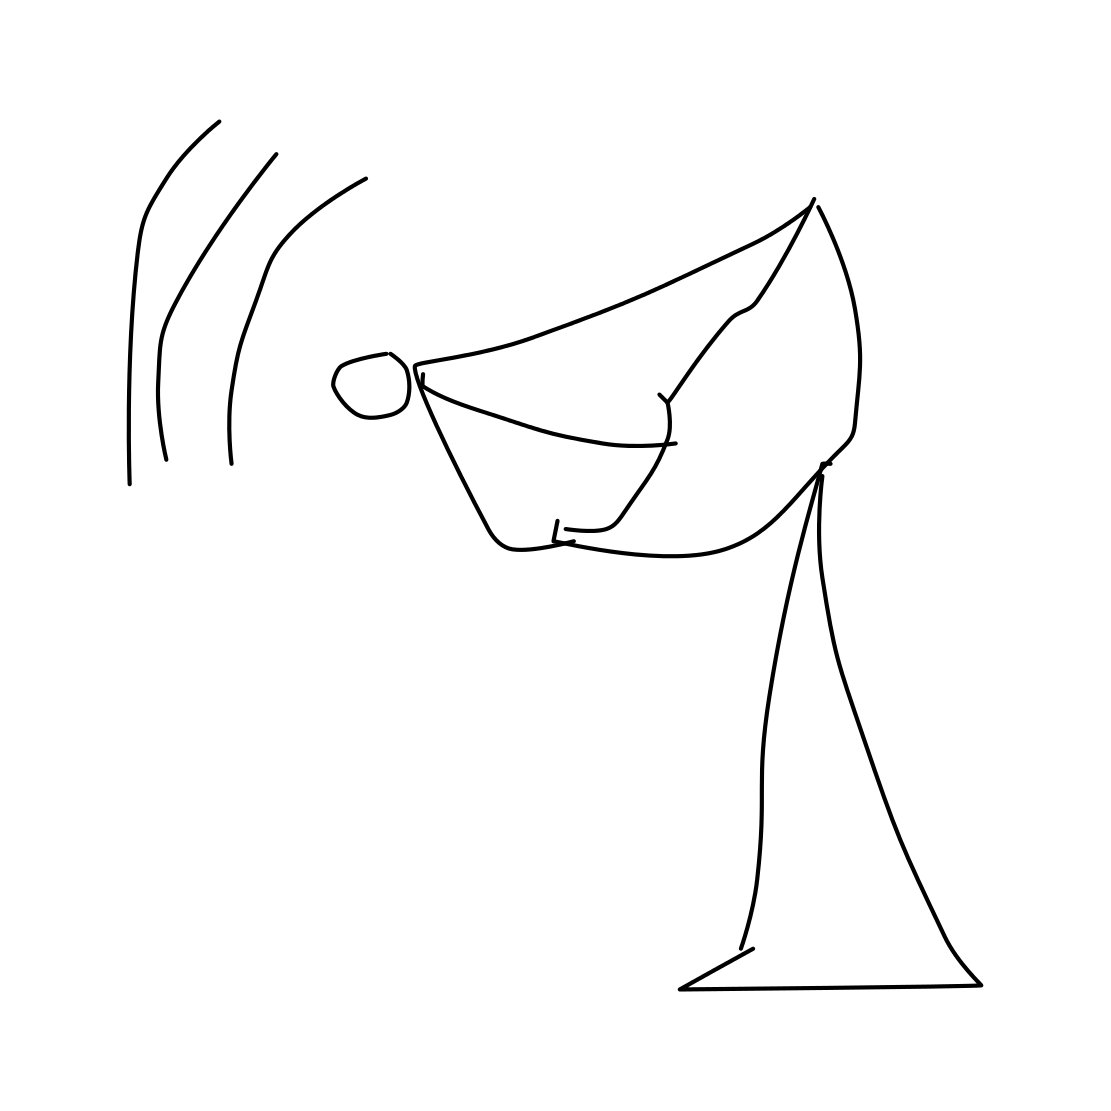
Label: satellite dish